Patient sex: M
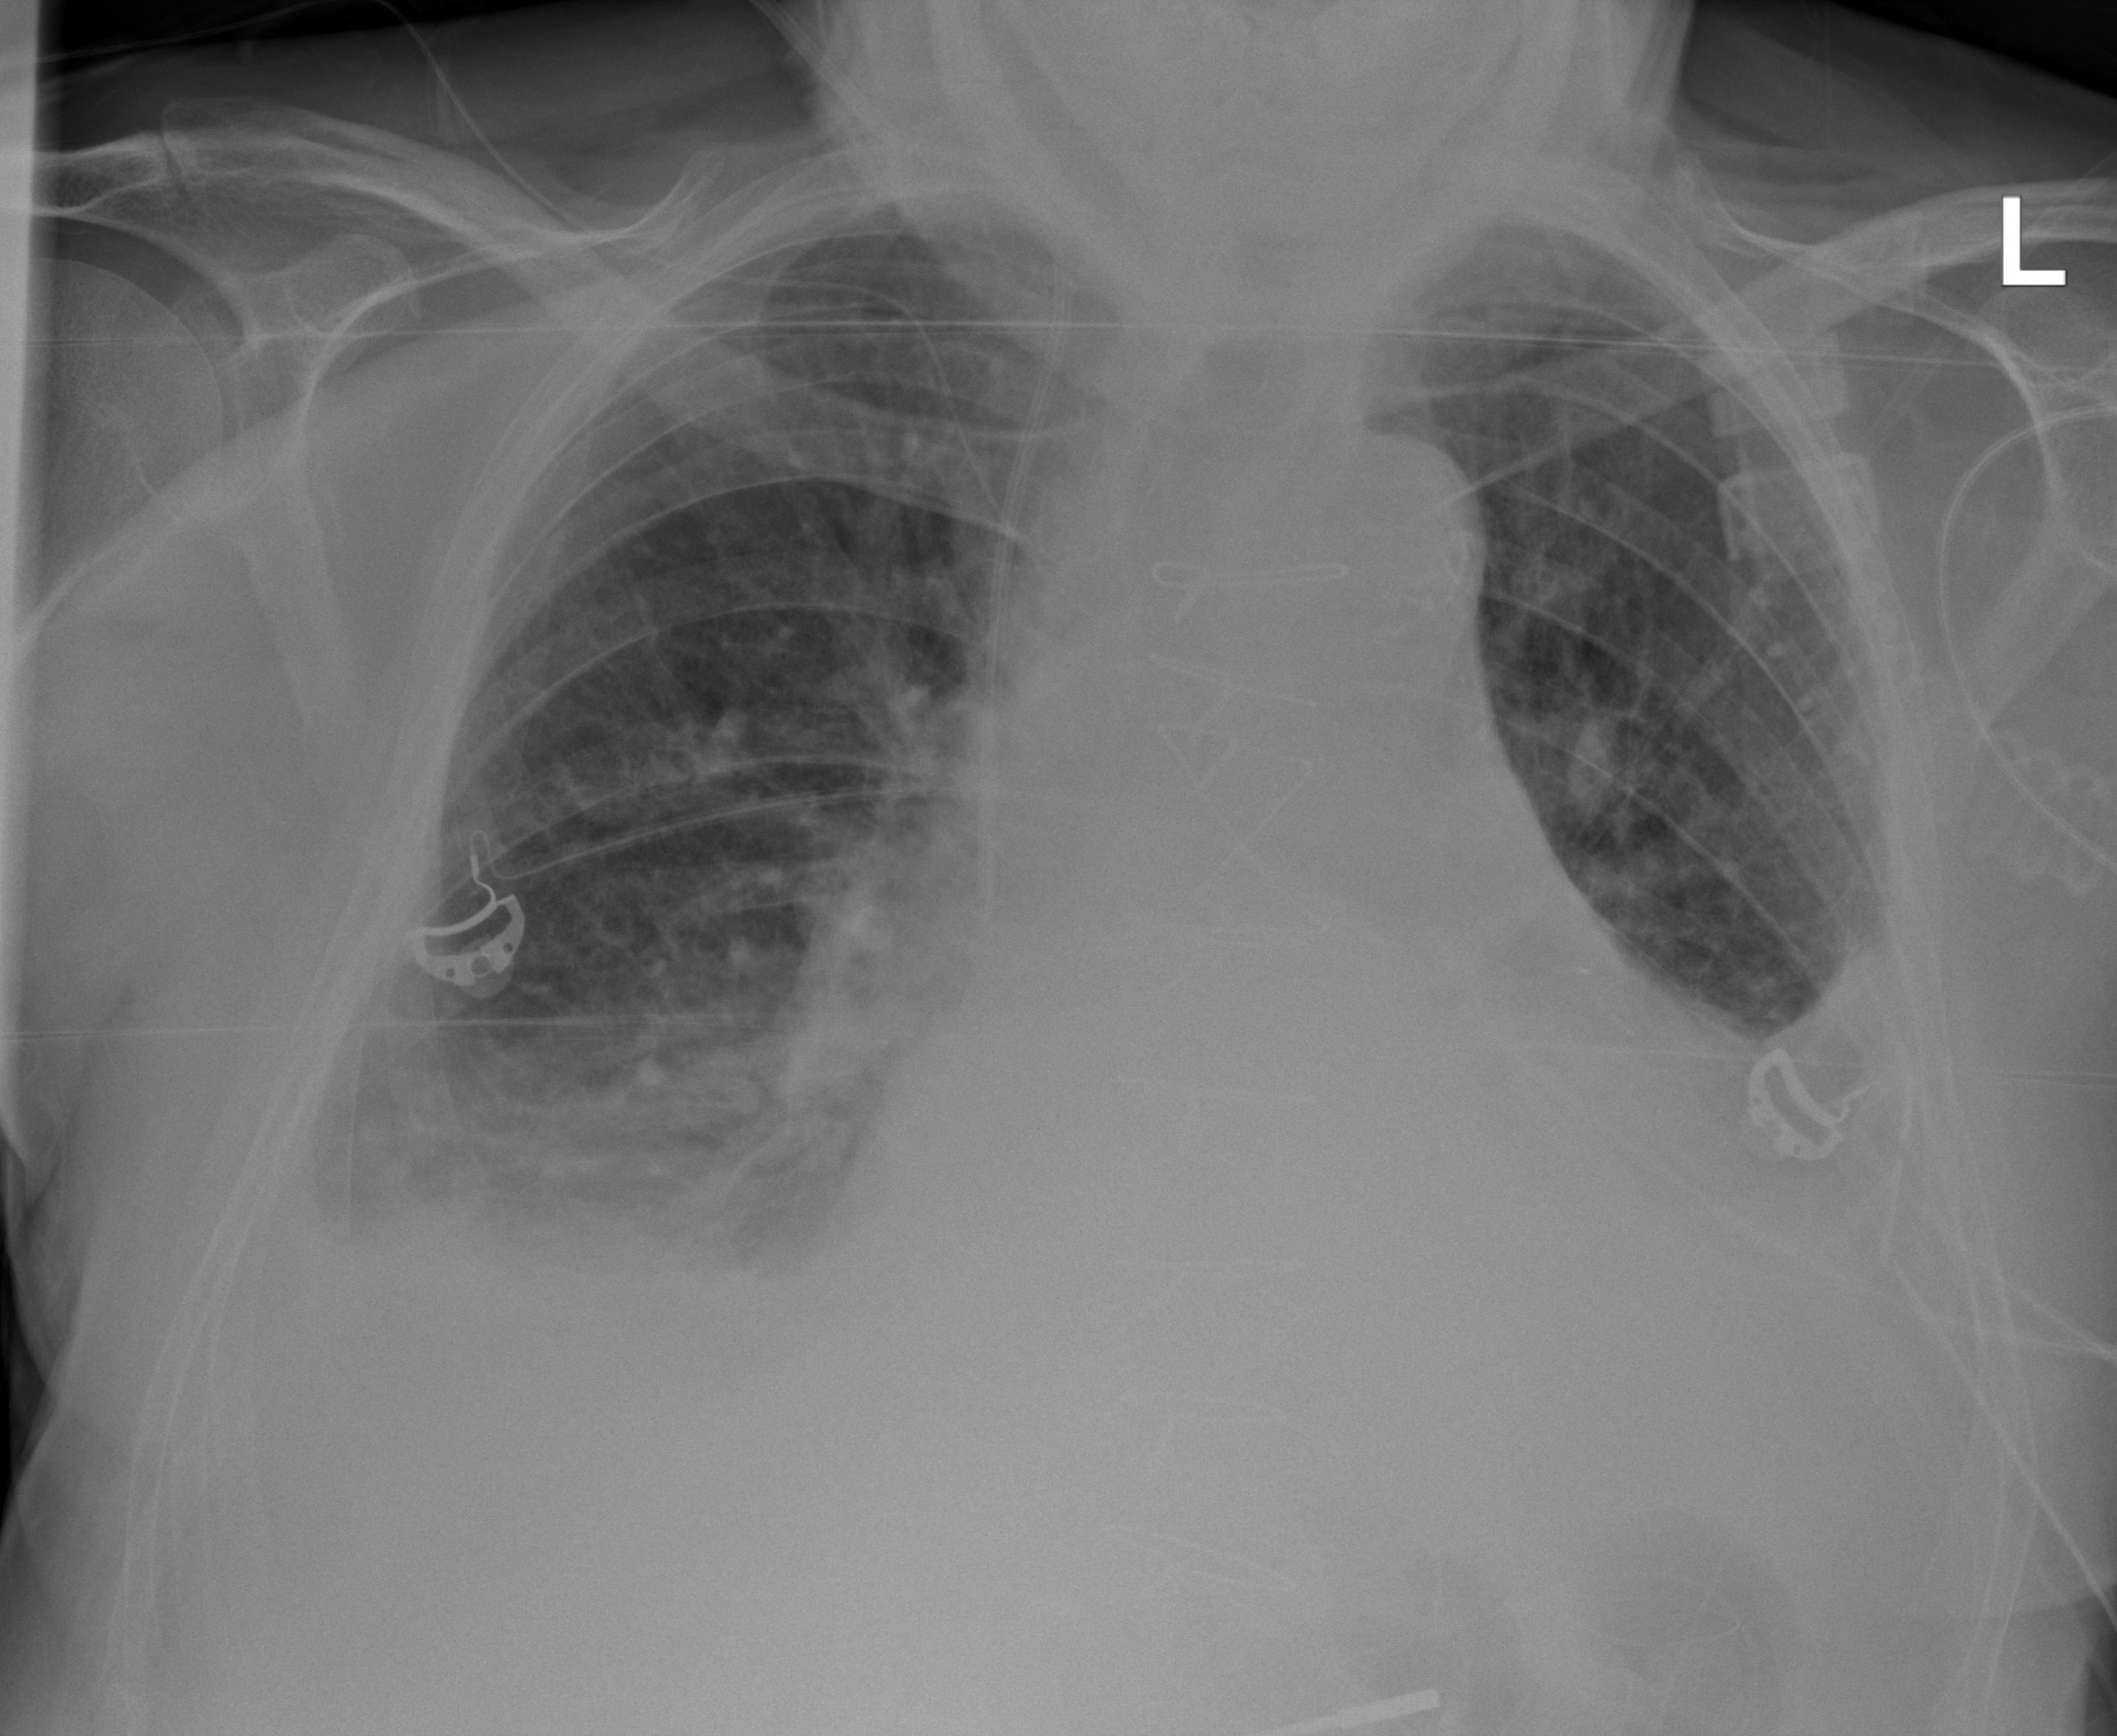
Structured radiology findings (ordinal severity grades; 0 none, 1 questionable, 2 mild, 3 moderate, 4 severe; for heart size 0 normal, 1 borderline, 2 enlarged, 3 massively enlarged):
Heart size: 2
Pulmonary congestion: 2
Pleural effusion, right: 2
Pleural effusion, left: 3
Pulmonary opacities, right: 1
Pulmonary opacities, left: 1
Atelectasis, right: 3
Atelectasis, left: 3